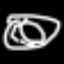
Label: donut